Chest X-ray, PA view. Patient: 37 years old, sex M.
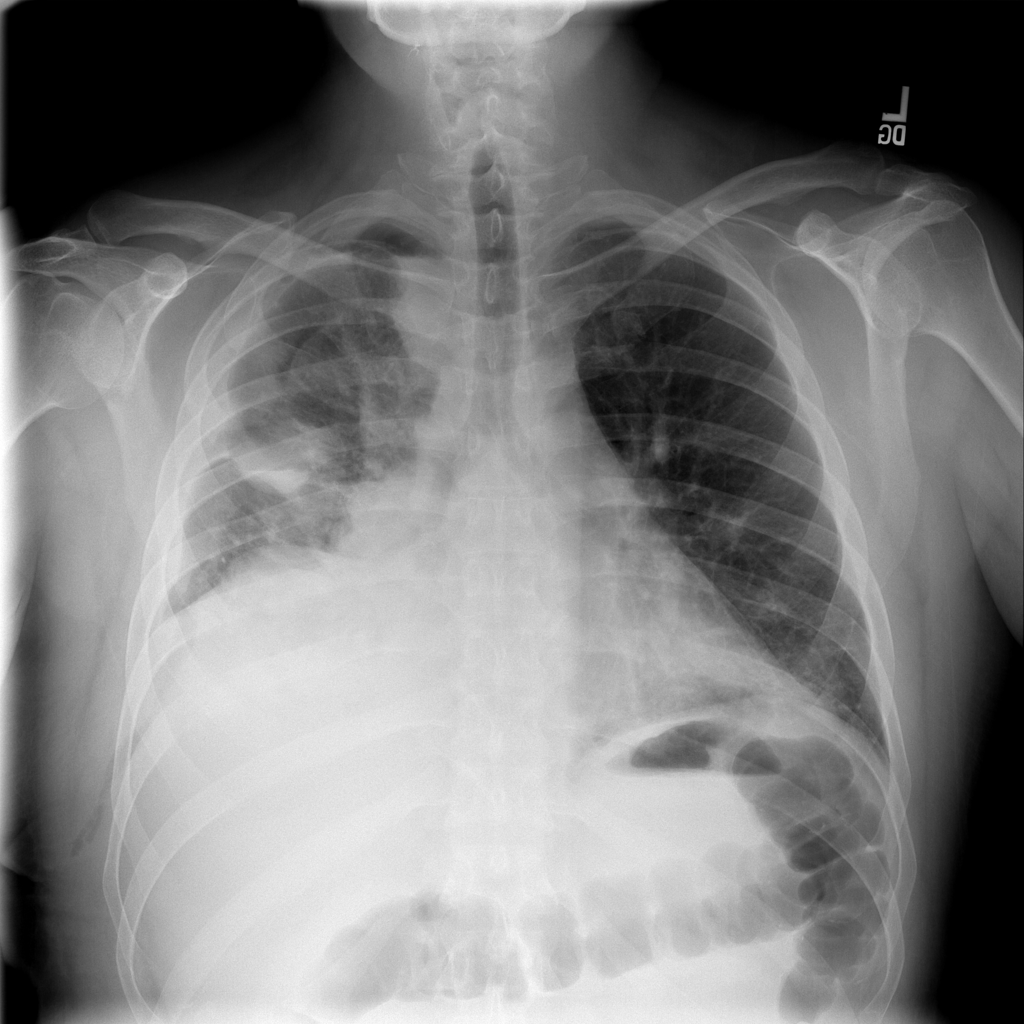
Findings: Pleural_Thickening